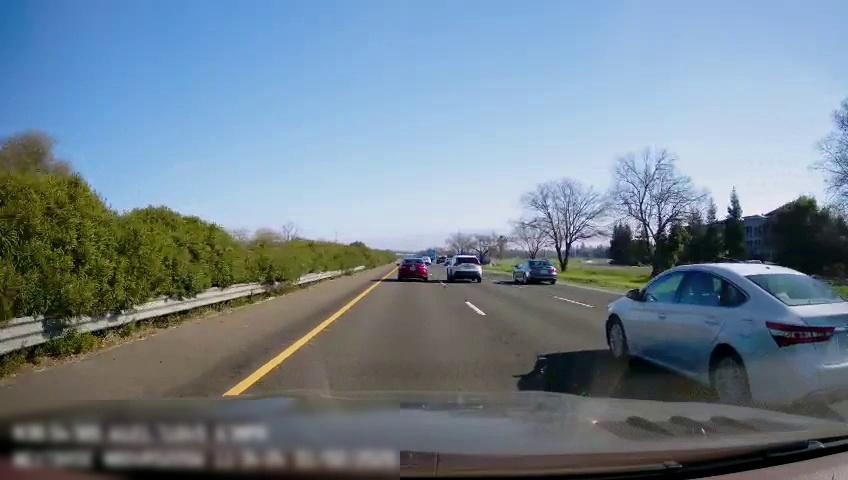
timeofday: Day
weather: Sunny
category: Drivable Space
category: Vehicles | Car
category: Vehicles | Car
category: Vehicles | Car
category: Vehicles | Car
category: Lanes | Current Lane
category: Lanes | Current Lane
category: Lanes | Alternate Lane
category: Lanes | Alternate Lane